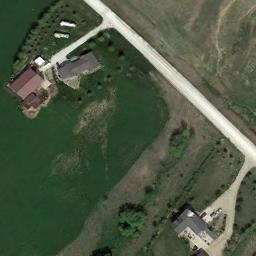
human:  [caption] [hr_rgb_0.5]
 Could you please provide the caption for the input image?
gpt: There is a house with a black roof on the lawn .

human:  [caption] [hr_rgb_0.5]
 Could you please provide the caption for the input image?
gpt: The sparse residential is on the grass next to a road .

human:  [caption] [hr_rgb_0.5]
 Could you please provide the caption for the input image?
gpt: There are several houses of different sizes in a sparse residential area surrounded by grass and a road .

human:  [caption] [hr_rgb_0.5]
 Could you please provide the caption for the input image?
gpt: One road is next to the sparse residential .

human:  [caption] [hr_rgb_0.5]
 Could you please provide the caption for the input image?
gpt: A sparse residential area with three buildings on the green meadow .